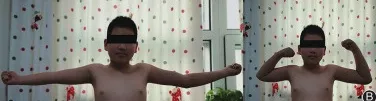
(C,D) Anteroposterior and maximum-flexion lateral radiograph of the elbow suggest no signs of recurrence.
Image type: medical_photograph (skin_photograph)